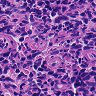
Metastatic tissue present: no